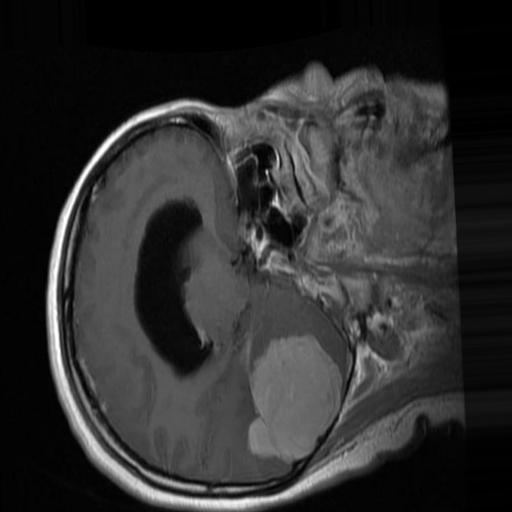
Label: brain_menin